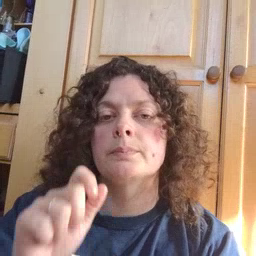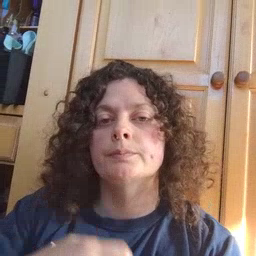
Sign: apple